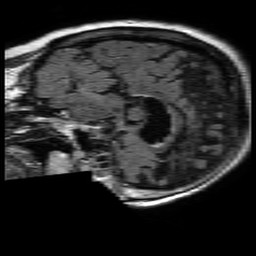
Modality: FLAIR
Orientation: sagittal
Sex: female
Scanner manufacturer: philips
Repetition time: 11 s
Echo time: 0.125 s